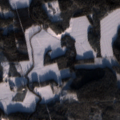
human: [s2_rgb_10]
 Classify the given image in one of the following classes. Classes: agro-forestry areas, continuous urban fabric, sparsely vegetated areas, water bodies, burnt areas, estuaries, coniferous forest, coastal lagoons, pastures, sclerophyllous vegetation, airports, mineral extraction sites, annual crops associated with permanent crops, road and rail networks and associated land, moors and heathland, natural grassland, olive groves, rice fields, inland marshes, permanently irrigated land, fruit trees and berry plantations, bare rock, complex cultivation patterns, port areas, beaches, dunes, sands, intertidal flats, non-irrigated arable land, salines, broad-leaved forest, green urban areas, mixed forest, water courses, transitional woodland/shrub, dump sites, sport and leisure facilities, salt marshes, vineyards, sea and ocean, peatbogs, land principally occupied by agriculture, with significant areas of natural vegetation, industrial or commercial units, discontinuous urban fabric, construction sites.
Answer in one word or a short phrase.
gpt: land principally occupied by agriculture, with significant areas of natural vegetation, coniferous forest